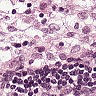
Metastatic tissue present: no